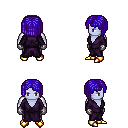
a pixel art fantasy rpg character, male body template, dark elf, purple skin, purple robe, metal pants, blue pageboy hairstyle, metal gloves, gold boots, four views (front, back, left, right), 2x2 character sprite sheet, small pixel art, hard edges, no anti-aliasing